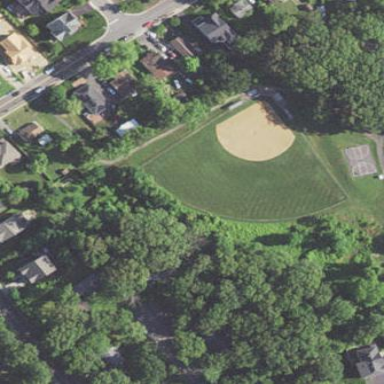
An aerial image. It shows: Baseball pitch for leisure land.